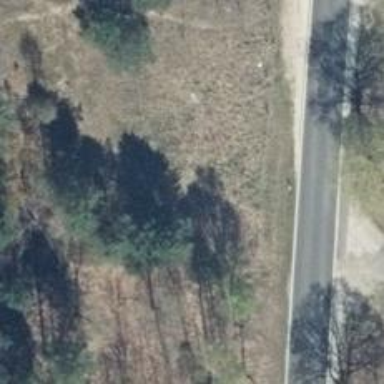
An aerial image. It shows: Emergency access point on the road.